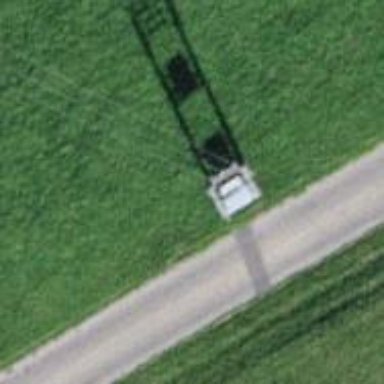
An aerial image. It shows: Power pole.